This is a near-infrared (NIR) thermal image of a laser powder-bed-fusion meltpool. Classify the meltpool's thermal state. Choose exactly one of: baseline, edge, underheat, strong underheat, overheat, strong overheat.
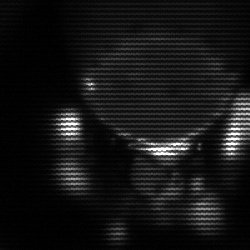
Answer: edge